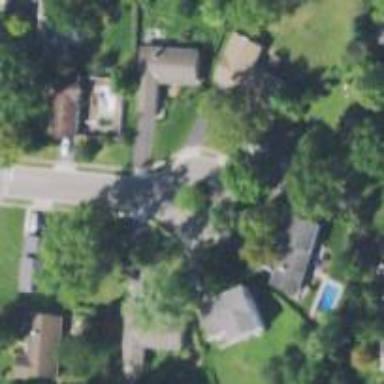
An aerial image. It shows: Residential driveway used as service road.